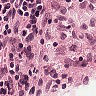
Metastatic tissue present: no